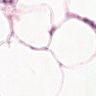
Metastatic tissue present: no